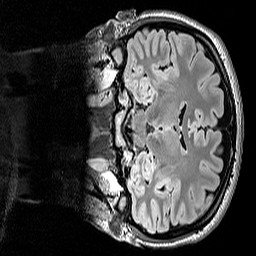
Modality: FLAIR
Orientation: coronal
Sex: female
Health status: ill
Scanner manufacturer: siemens
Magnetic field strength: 3 T
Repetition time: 5 s
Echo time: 0.388 s